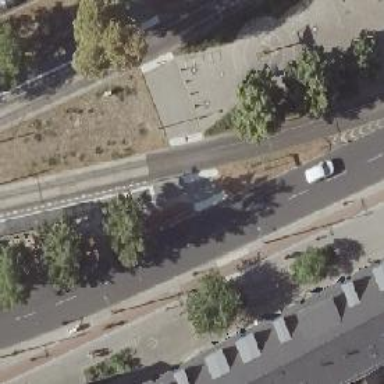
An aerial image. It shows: Uncontrolled tram railway crossing.